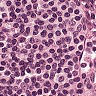
Metastatic tissue present: no